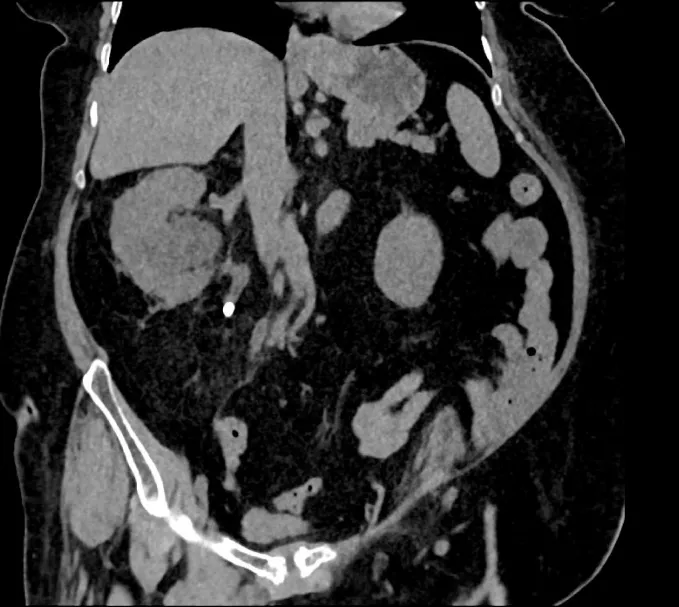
Coronal non-contrast CT scan showing 10 mm obstructive Right proximal ureteric calculus and gross right hydronephrosis.
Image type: radiology (ct)